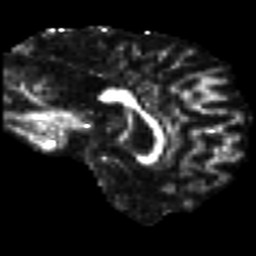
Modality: FA
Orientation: sagittal
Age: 45
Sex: male
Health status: ill
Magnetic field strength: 3 T
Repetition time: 9 s
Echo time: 0.093 s